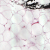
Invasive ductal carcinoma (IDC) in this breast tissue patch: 0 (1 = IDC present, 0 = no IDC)